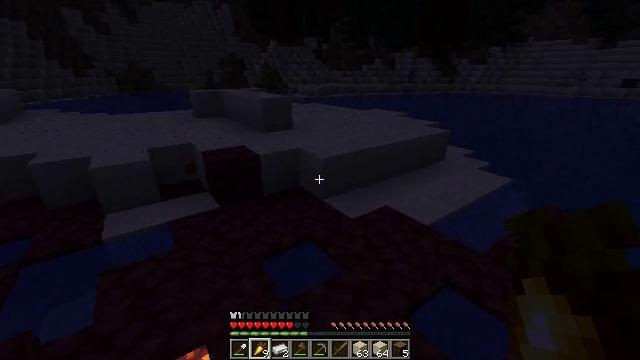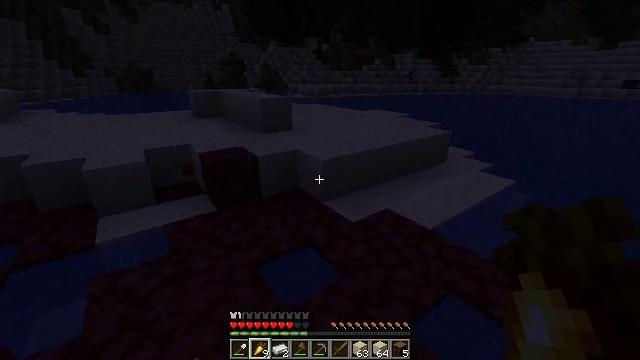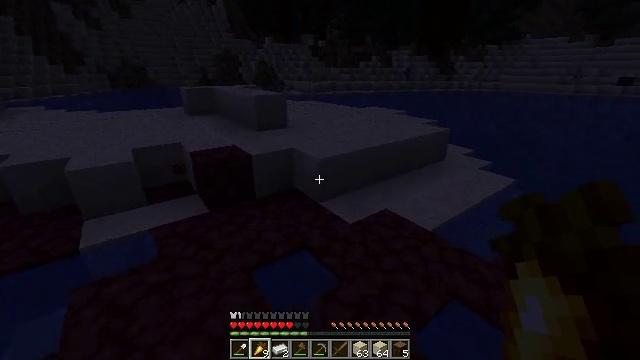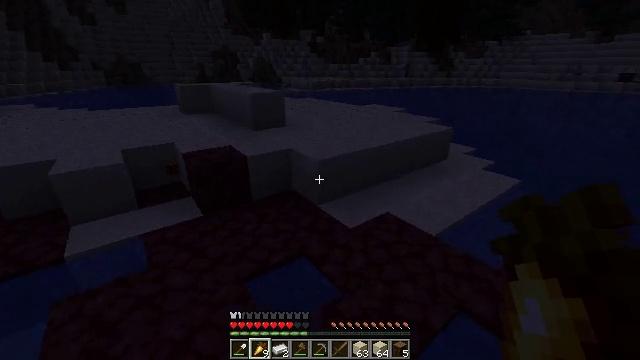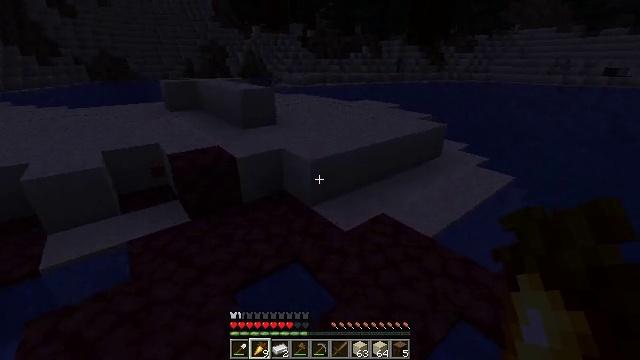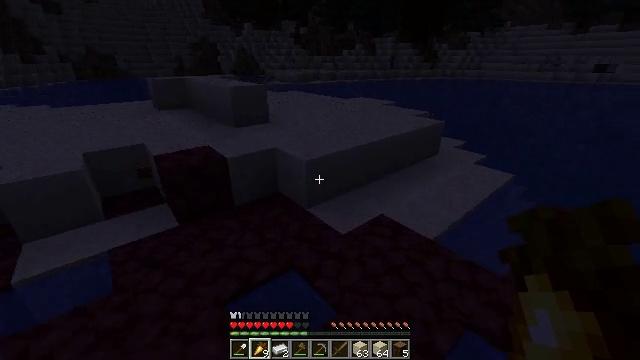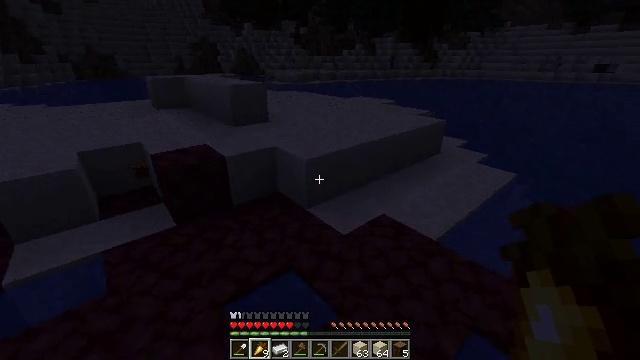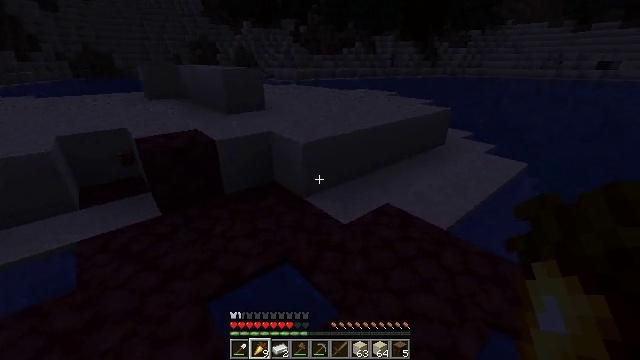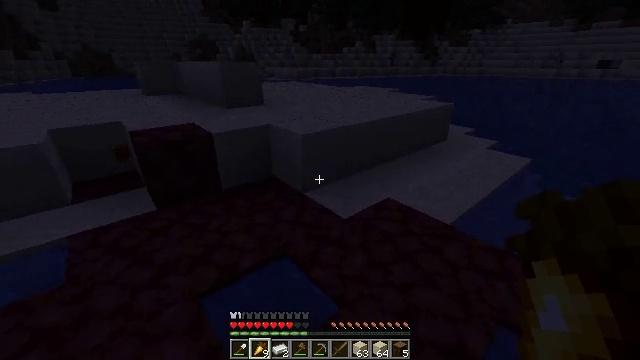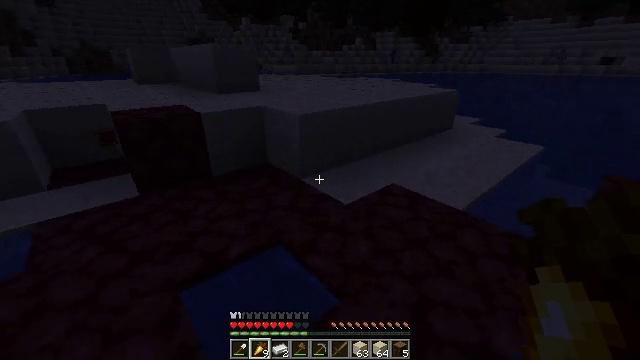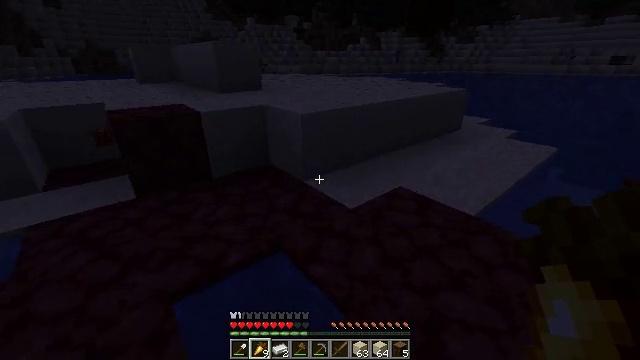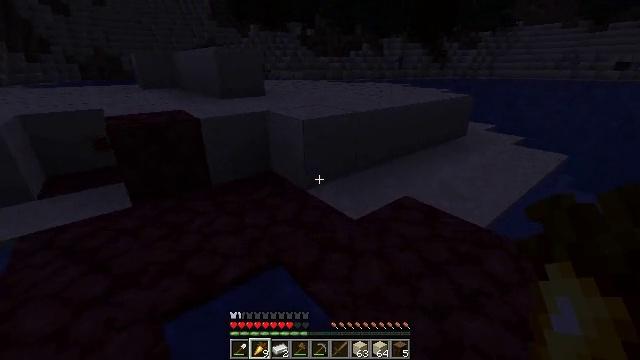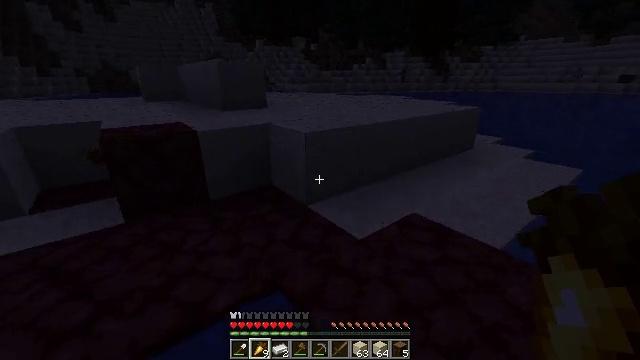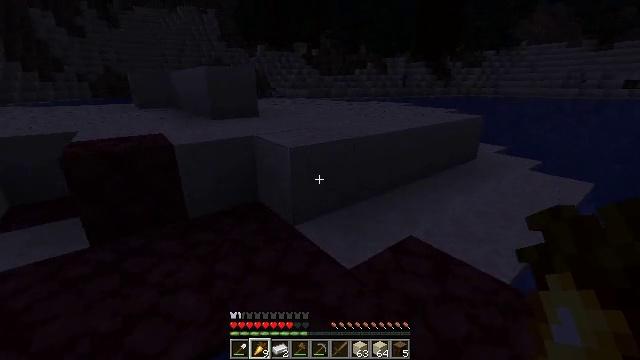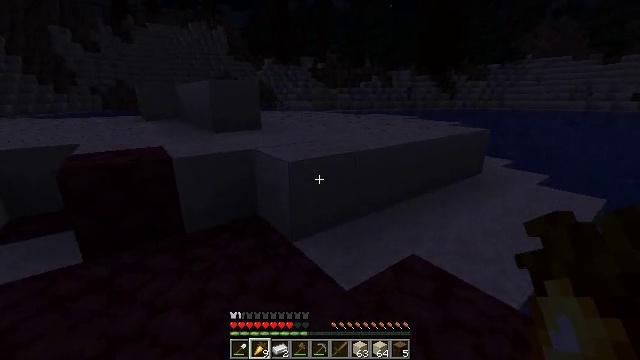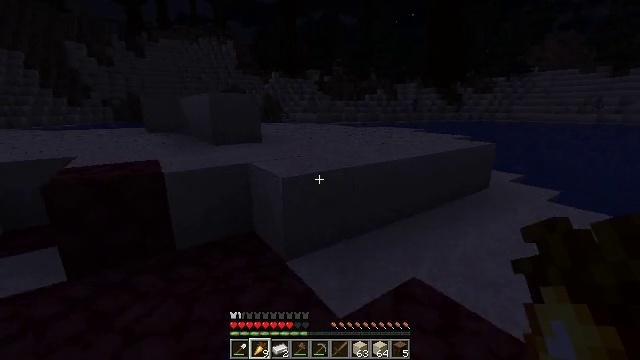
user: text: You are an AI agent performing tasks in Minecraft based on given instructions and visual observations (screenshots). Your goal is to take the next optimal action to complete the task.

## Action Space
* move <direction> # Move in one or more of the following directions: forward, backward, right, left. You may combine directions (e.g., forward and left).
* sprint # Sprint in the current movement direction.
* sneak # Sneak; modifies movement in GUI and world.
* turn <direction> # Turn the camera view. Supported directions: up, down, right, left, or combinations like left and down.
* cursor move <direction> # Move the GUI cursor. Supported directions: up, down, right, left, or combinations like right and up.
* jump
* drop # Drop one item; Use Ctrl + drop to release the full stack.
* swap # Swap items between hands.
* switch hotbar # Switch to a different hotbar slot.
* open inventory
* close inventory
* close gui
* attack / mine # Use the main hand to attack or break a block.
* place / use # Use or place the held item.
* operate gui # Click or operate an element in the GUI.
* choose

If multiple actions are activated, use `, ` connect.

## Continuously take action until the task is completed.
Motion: motion action
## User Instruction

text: Collect the stone brick slab for building.
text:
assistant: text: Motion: move forward
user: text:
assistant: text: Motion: move forward
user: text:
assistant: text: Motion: move forward
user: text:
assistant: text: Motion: move forward, turn right
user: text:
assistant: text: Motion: move forward, turn right
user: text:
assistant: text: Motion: move forward and move right
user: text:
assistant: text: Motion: move forward and move right
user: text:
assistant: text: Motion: move forward
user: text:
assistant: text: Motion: move forward
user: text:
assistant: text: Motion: move forward
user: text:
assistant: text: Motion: move forward, turn up
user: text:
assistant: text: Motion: move forward and move right, turn up
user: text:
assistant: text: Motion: move forward and move right, turn up
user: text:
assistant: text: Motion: move forward and move right, turn left and up
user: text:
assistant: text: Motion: move forward, turn left and up
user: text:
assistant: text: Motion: move forward, turn up
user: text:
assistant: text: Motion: move forward
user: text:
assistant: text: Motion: move forward
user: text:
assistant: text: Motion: move forward
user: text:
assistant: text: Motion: move forward
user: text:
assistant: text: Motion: move forward, turn left and up
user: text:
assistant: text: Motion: move forward, turn left and up, jump
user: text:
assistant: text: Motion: move forward, turn left and up, jump
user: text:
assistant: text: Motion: move forward, turn left and up, jump
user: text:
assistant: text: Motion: move forward, turn left
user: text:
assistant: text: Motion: move forward, turn left
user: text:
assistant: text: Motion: move forward, turn left
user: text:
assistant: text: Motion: move forward, turn left and down
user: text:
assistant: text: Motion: move forward
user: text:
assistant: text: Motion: move forward